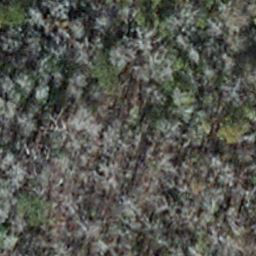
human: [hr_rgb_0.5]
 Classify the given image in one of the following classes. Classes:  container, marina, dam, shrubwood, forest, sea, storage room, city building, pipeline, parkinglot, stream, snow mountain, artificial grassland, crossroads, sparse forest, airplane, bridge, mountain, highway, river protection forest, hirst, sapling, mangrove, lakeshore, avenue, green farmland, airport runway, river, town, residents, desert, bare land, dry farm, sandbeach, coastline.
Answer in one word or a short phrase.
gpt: sapling